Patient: sex F, age 58
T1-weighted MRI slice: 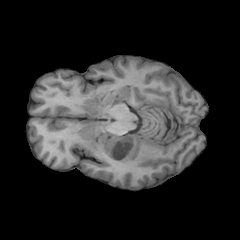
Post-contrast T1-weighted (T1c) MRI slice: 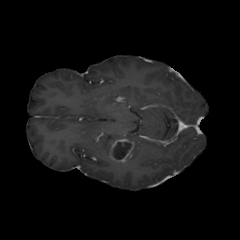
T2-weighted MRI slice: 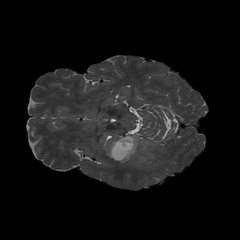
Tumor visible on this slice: yes
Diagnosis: Glioblastoma, IDH-wildtype
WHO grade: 4